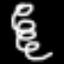
Label: squiggle